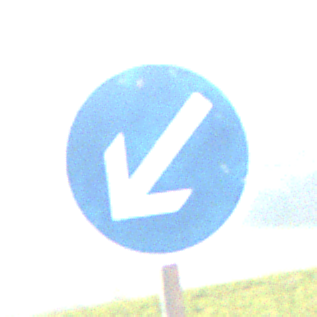
Verkehrszeichen: VorgeschriebeneVorbeifahrtLinks
Umgebung: Outdoor, Nature
Tageszeit: MorningAfternoon
Wetter: PartlyCloudy
Licht: Natural
Jahreszeit: NotSpecified
Kontrast: HighContrast